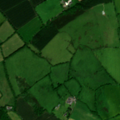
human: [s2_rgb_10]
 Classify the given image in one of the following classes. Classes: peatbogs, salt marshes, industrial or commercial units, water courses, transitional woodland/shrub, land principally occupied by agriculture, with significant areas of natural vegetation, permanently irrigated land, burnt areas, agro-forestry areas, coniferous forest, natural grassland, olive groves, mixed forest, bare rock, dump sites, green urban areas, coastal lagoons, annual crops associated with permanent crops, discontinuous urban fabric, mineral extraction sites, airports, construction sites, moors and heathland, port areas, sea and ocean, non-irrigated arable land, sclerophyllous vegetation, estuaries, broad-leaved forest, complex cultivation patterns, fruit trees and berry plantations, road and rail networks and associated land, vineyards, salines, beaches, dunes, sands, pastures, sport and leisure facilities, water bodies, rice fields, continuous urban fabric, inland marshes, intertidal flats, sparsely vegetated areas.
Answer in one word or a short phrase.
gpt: non-irrigated arable land, pastures, mixed forest